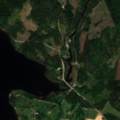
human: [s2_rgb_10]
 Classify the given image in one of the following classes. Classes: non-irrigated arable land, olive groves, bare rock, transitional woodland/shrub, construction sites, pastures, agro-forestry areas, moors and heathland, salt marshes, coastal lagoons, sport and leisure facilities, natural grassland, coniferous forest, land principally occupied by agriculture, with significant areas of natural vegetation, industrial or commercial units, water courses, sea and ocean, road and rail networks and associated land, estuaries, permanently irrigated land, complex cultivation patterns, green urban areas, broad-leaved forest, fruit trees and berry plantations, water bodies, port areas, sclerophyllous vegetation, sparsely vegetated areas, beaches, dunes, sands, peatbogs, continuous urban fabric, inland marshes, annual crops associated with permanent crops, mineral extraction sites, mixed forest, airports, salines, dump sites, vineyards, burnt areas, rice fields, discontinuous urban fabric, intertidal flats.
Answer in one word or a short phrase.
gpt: non-irrigated arable land, coniferous forest, mixed forest, transitional woodland/shrub, water bodies